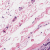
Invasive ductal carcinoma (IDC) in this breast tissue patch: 1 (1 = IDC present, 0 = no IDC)